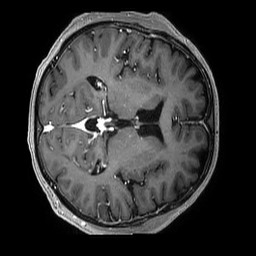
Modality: T1w
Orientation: axial
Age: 74
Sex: male
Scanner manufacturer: philips
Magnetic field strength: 3 T
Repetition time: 0.006825 s
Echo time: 0.003072 s